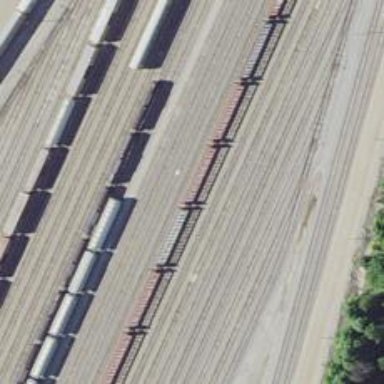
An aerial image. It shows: Railway siding with rails.